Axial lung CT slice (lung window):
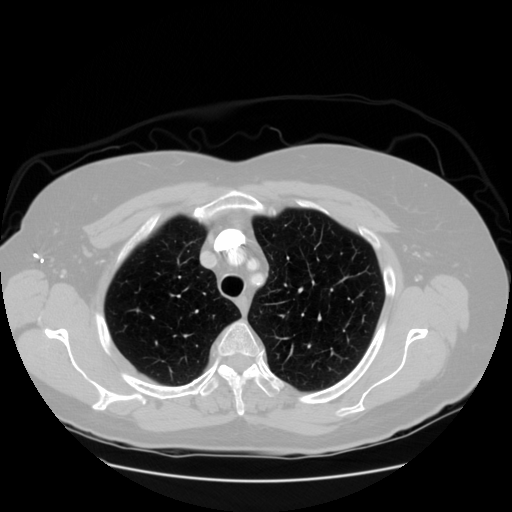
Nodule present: no